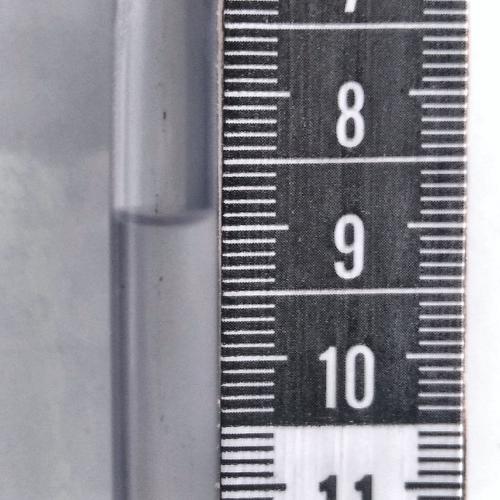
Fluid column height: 8.9 cm